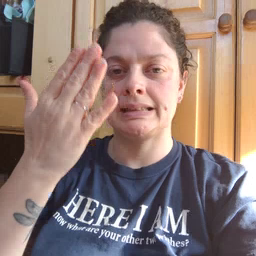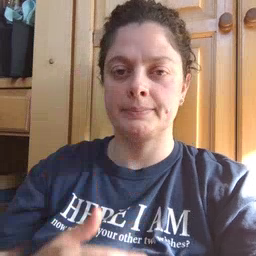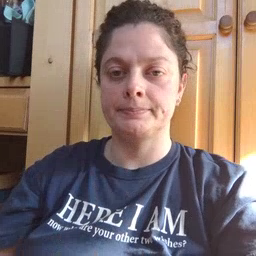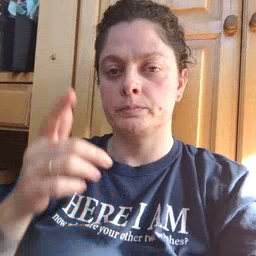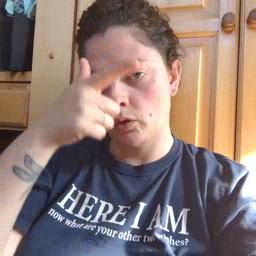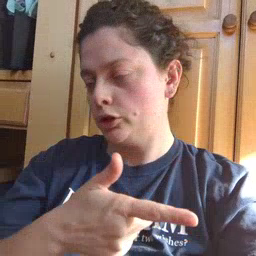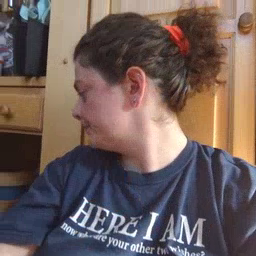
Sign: brother